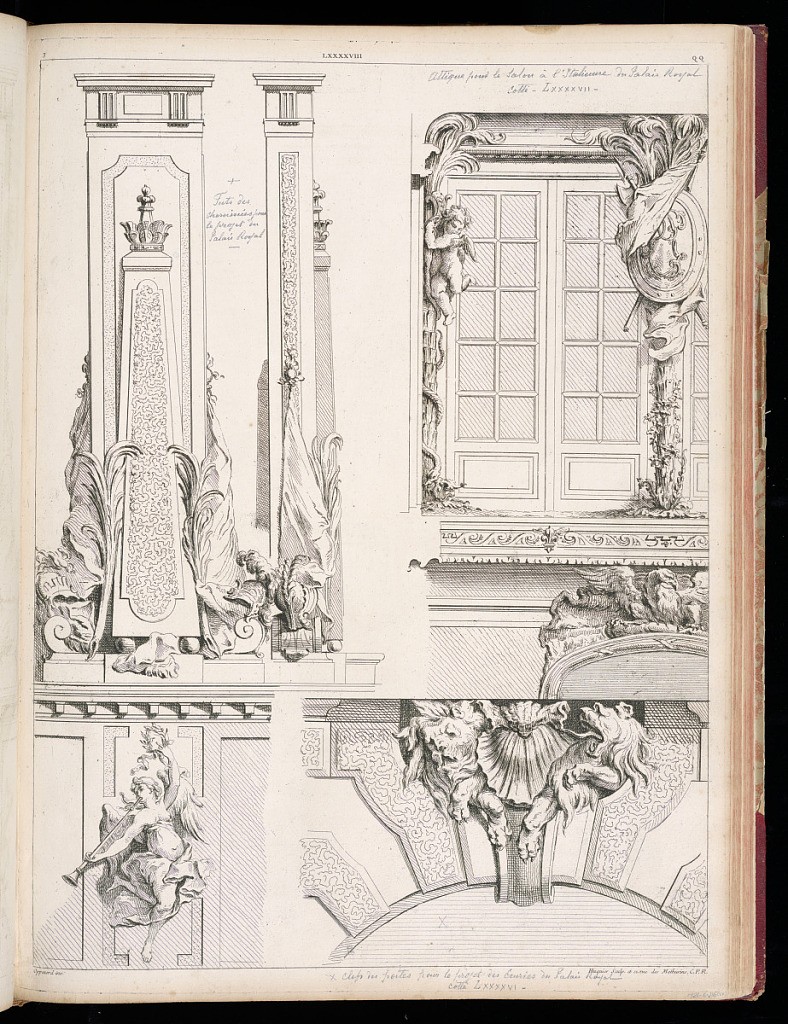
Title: Architectural Elements
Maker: Gilles-Marie Oppenord, French, 1672–1742
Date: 1749-1761
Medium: Etching and engraving on laid paper
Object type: Bound print
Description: Various architectural elements, including a column, a set of doors, a panel sculpture, and an ornamental clasp. Graphite inscriptions across the plate indicate that these designs were part of a project for the Palais Royal. The plate is signed and numbered.